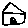
Label: house